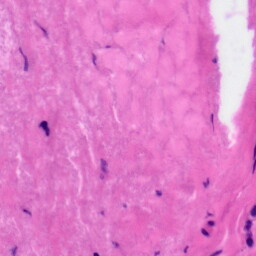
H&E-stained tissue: Tonsil